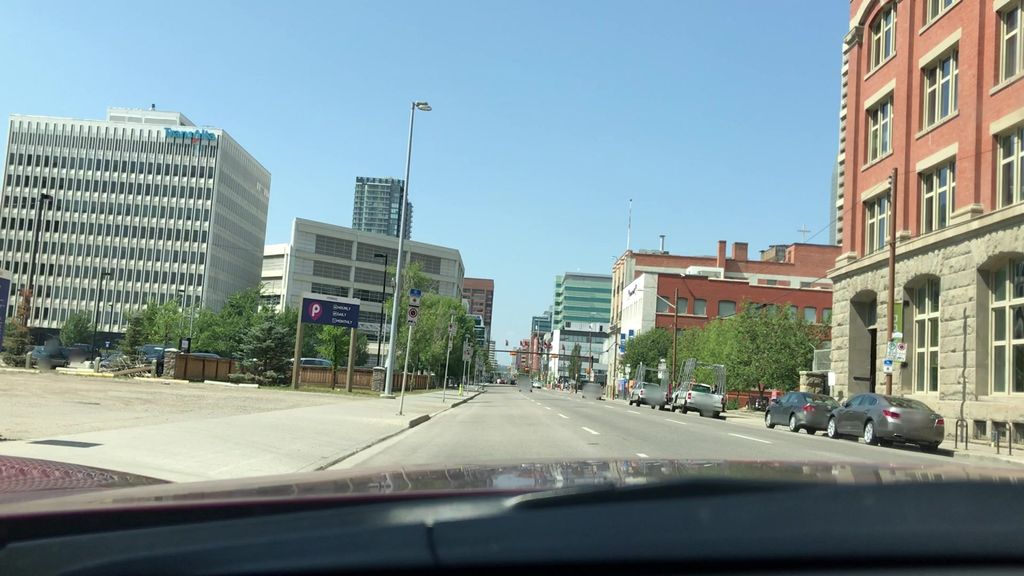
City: calgary